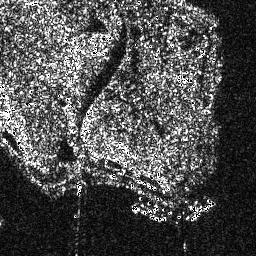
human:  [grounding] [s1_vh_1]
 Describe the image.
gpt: In the satellite image, there is  <ref>1 medium ship </ref> <box>[[50, 78, 64, 86, 0]]</box> located at bottom.